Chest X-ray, AP view. Patient: 44 years old, sex F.
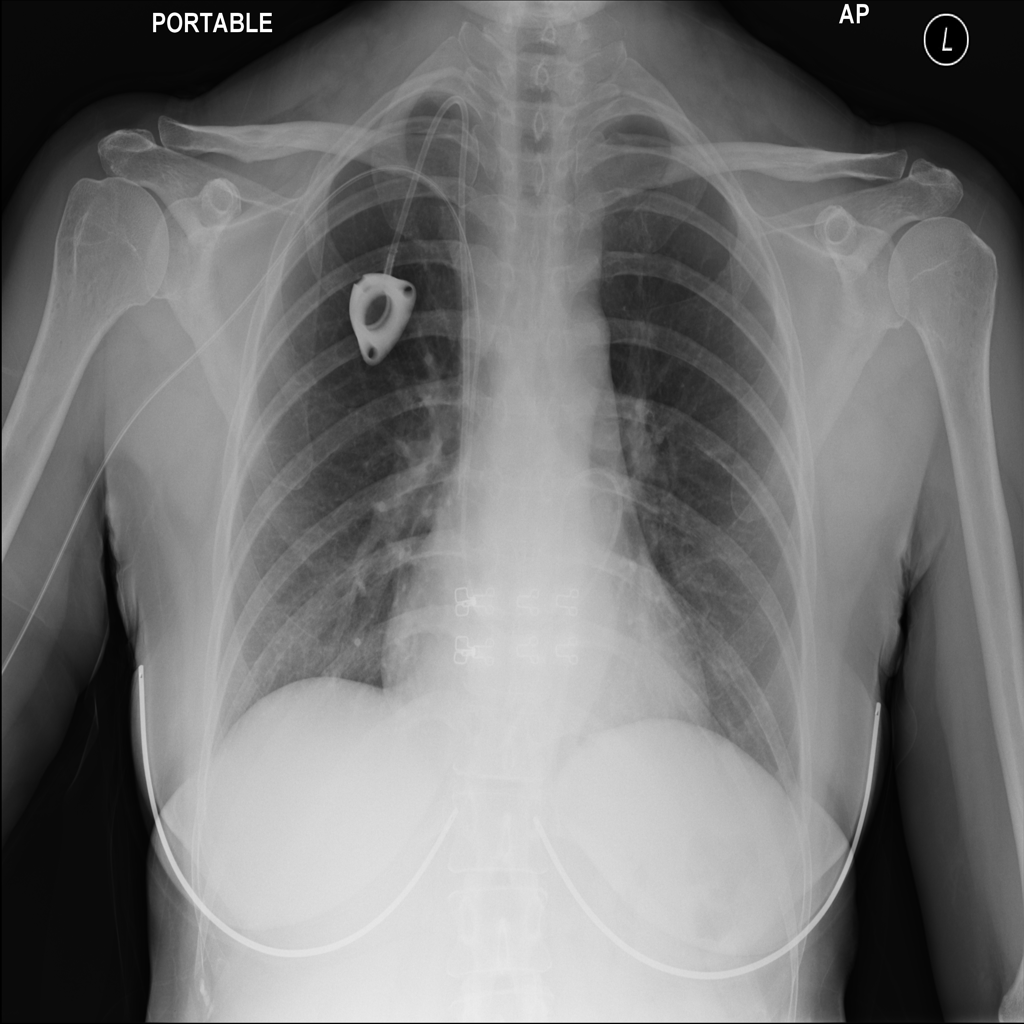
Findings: No Finding